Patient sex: M
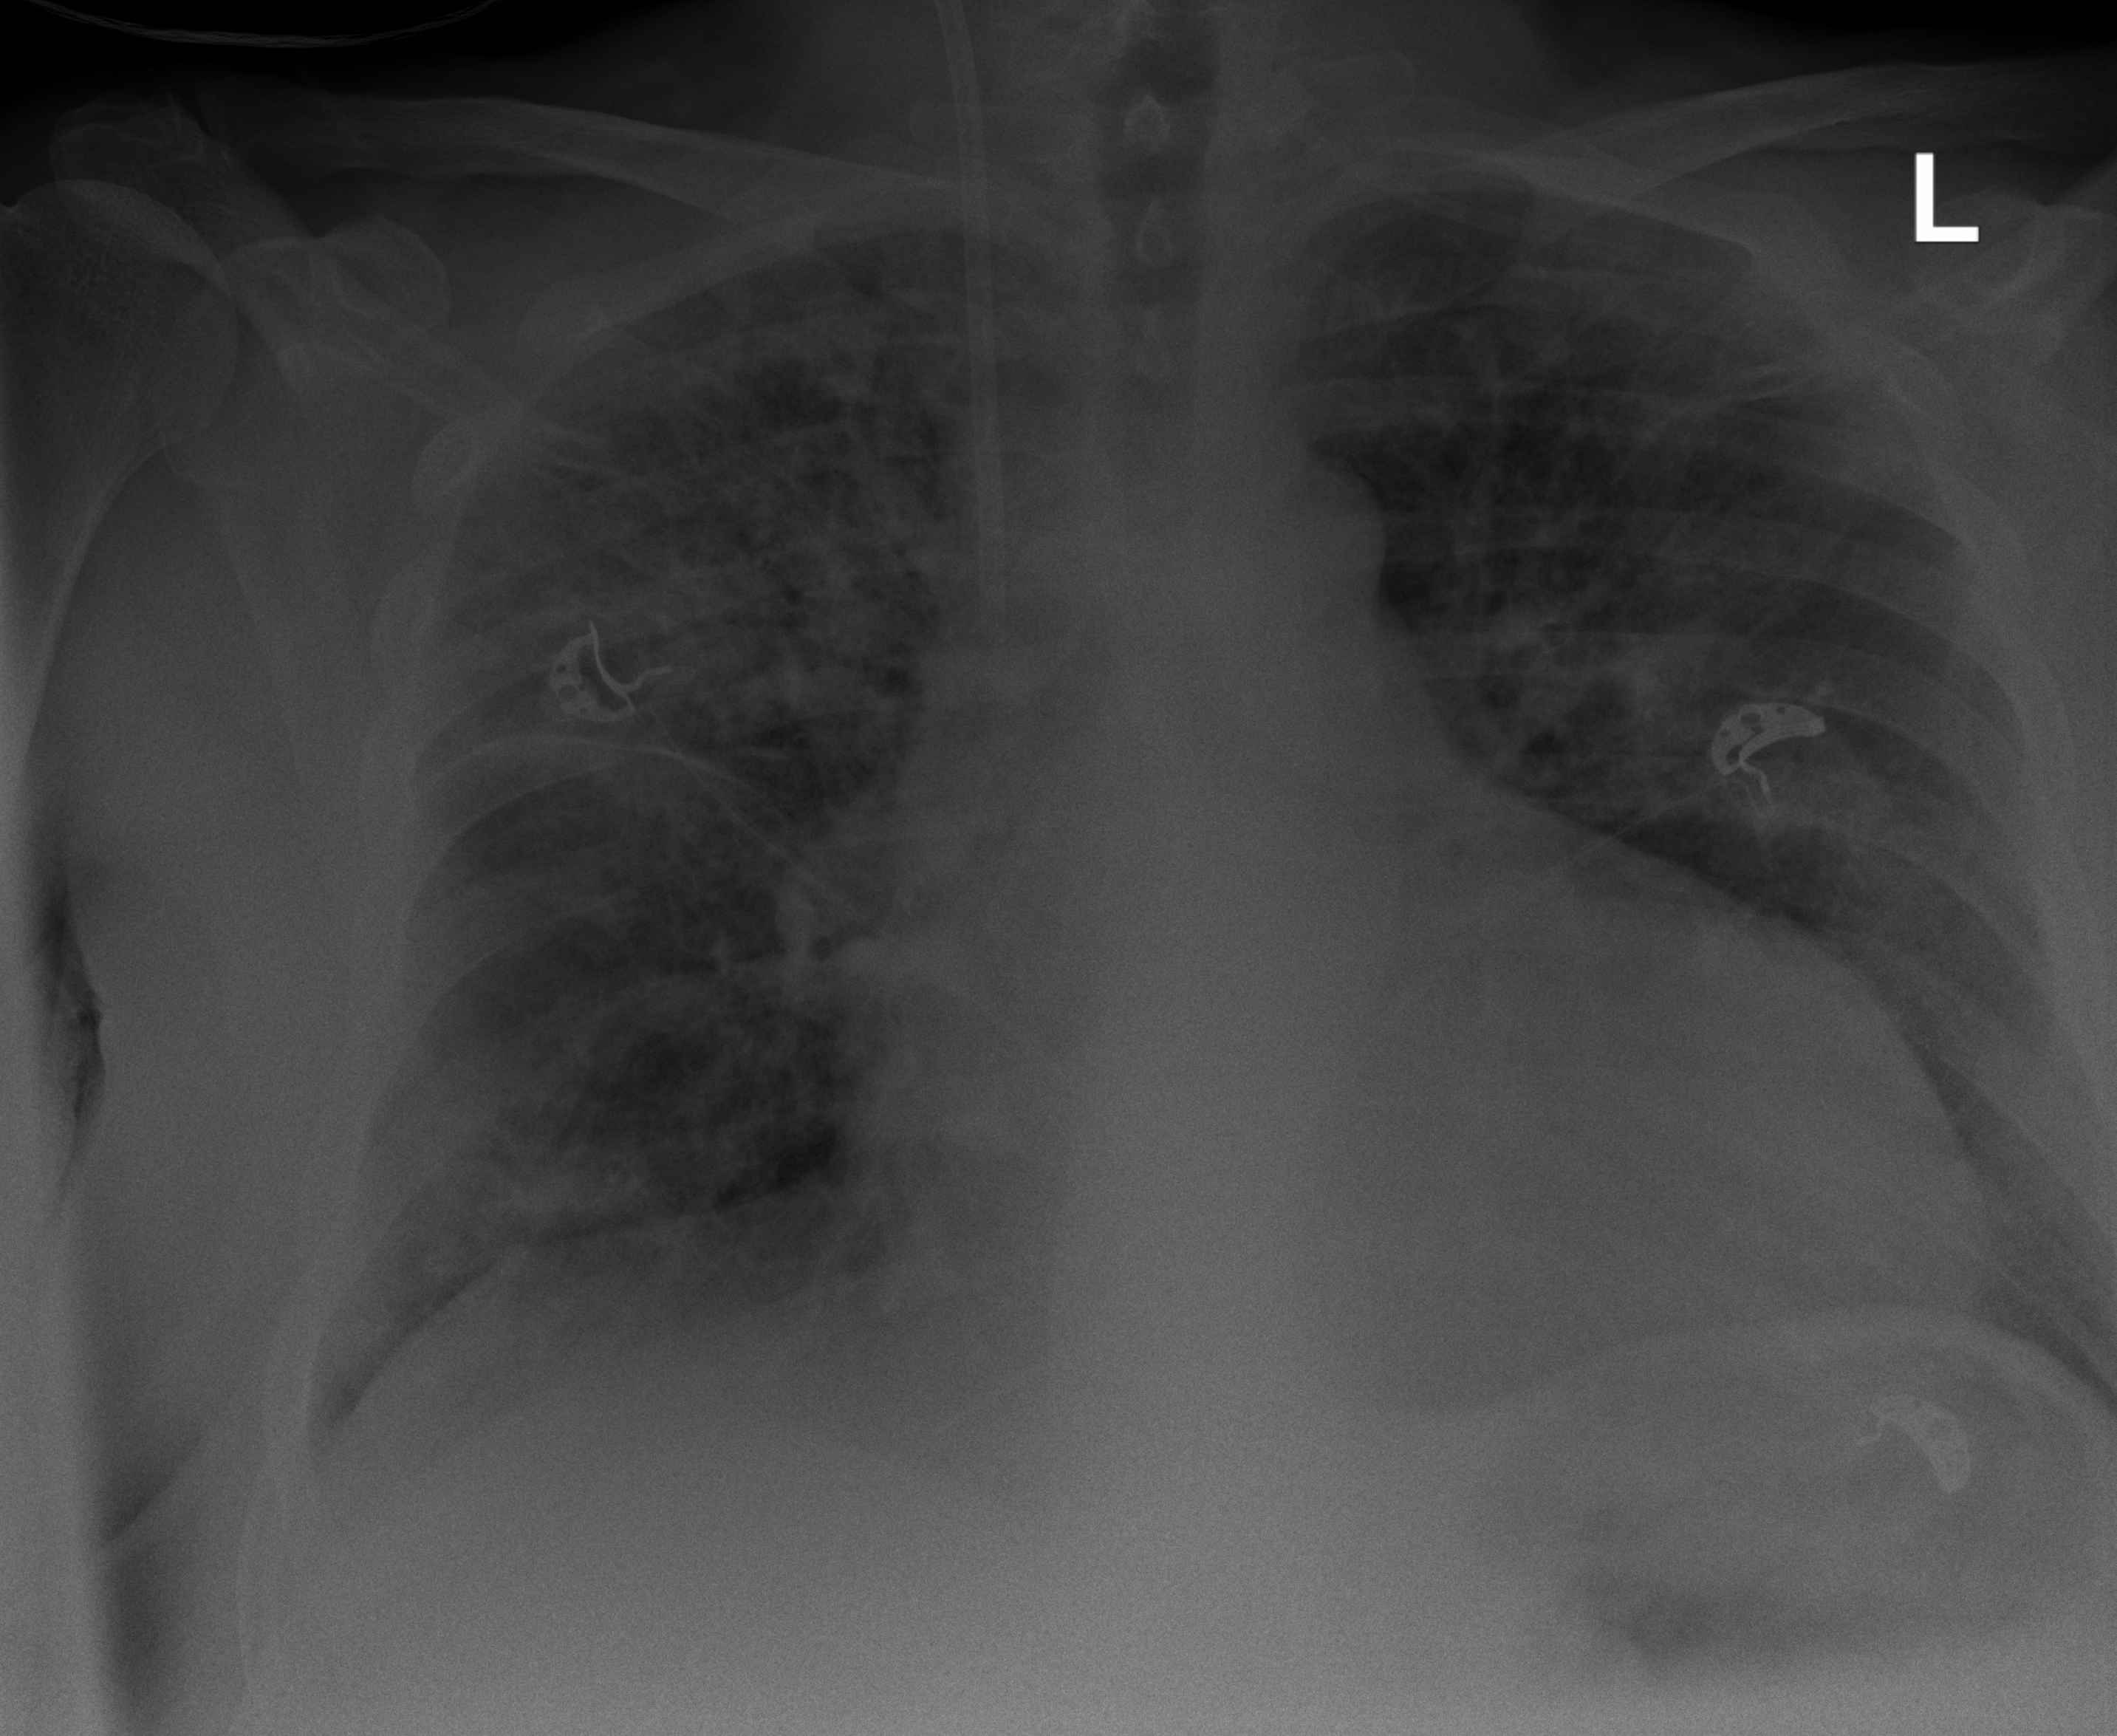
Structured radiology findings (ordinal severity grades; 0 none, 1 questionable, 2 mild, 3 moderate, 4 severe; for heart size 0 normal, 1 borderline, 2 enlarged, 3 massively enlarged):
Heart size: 2
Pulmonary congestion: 1
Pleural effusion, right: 2
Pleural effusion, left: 0
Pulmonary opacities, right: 3
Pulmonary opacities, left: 2
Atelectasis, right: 2
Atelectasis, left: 2